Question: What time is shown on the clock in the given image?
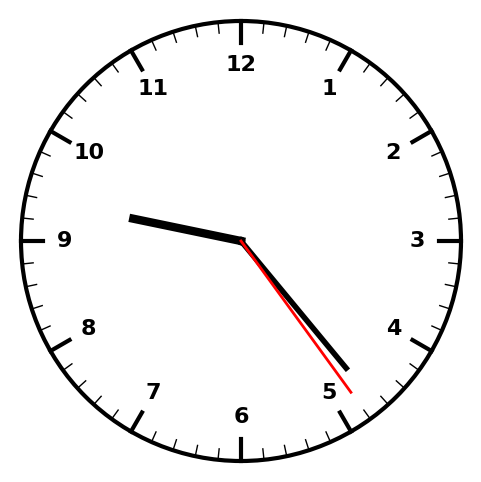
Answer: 09:23:24